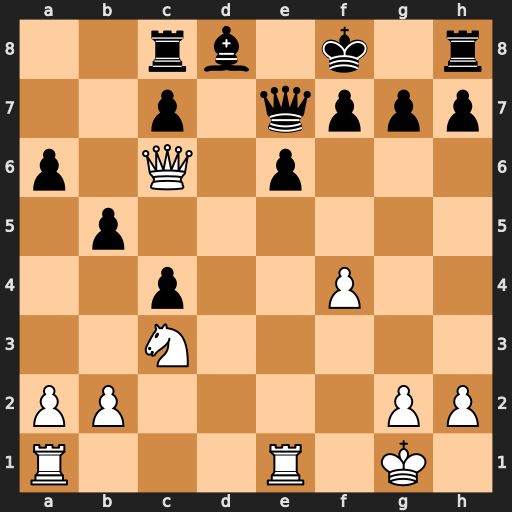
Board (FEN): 2rb1k1r/2p1qppp/p1Q1p3/1p6/2p2P2/2N5/PP4PP/R3R1K1
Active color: w
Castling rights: -
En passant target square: -
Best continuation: Qb7 c6 Qxc8